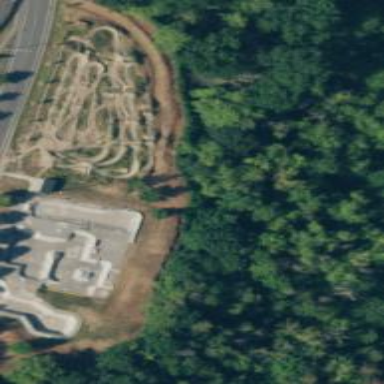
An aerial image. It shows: Dirt BMX pitch for leisure and sports.